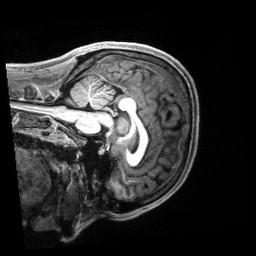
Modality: T1w
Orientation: sagittal
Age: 18
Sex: male
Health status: healthy
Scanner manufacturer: siemens
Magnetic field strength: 3 T
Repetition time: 2.5 s
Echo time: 0.00222 s